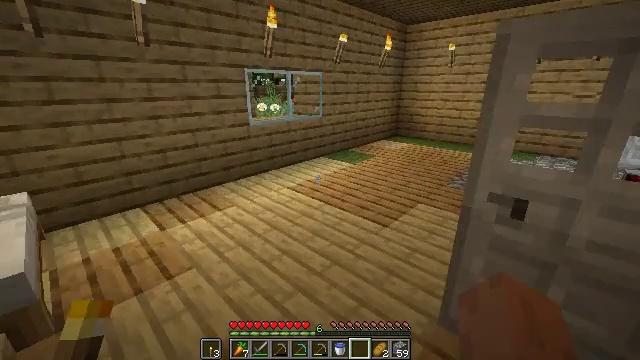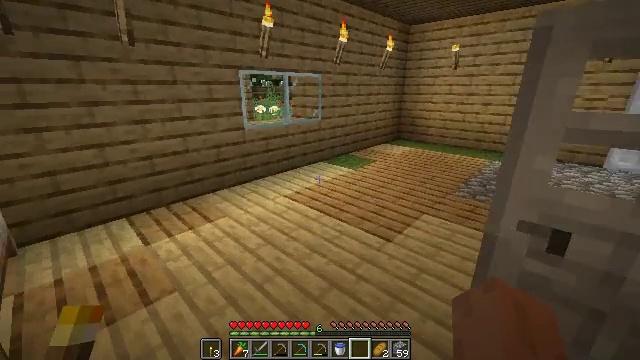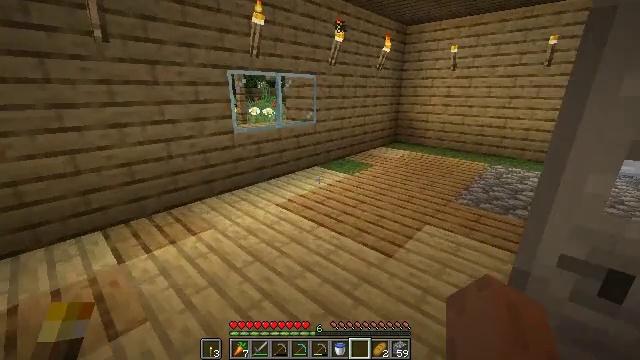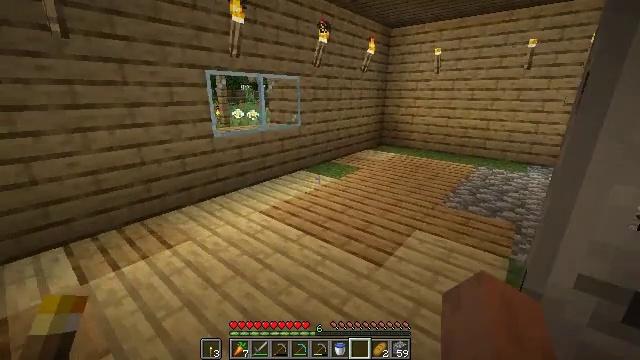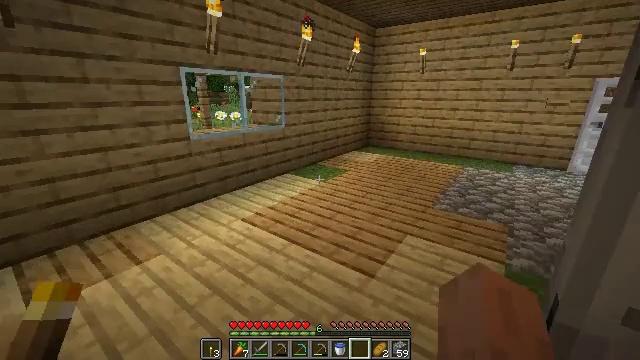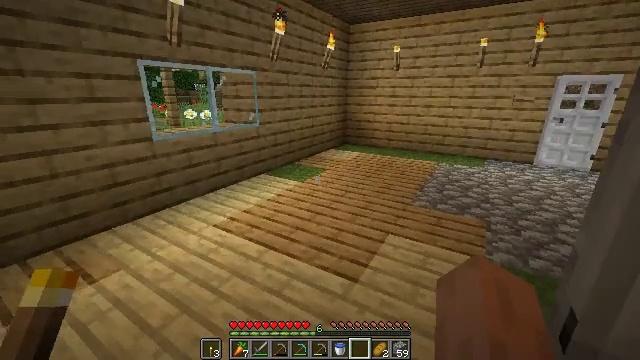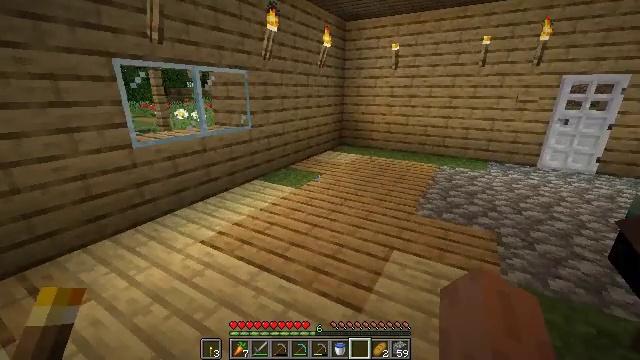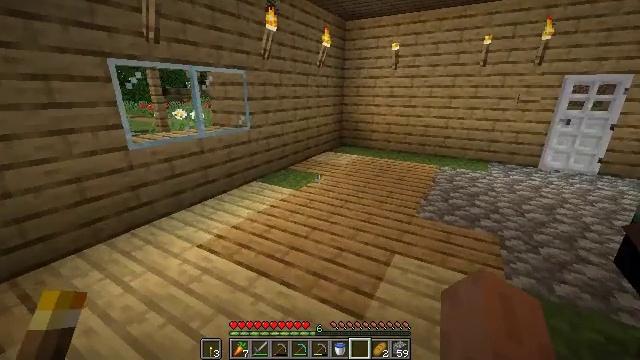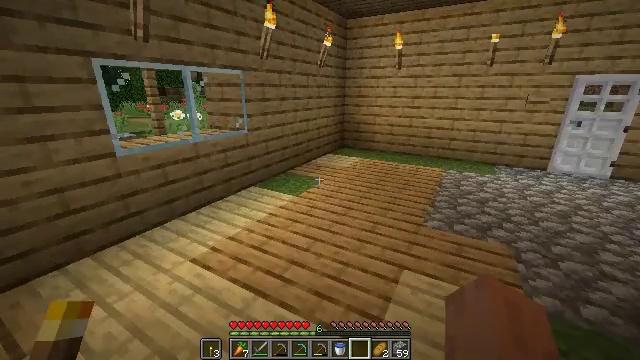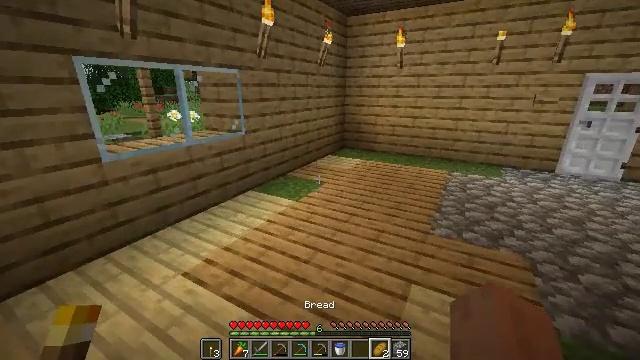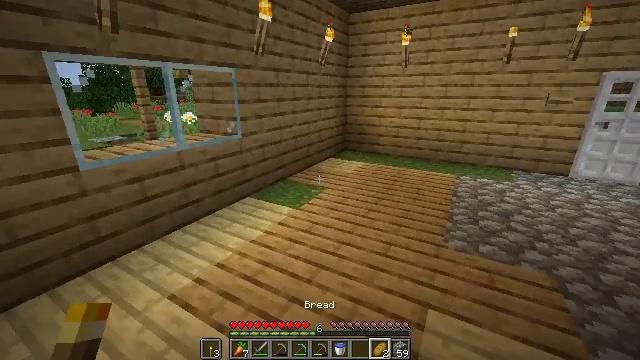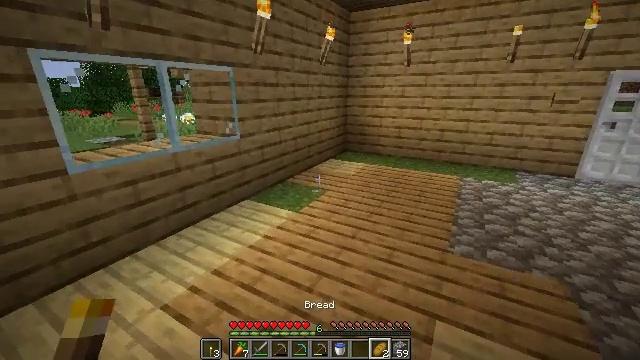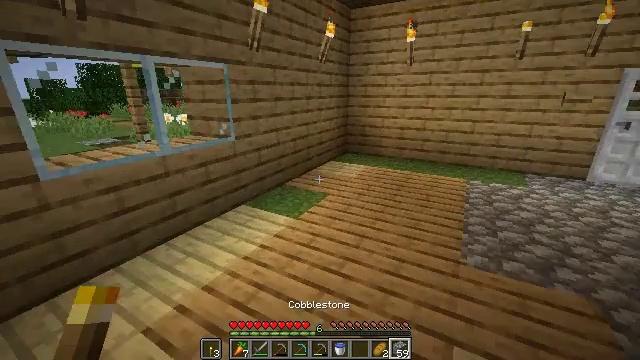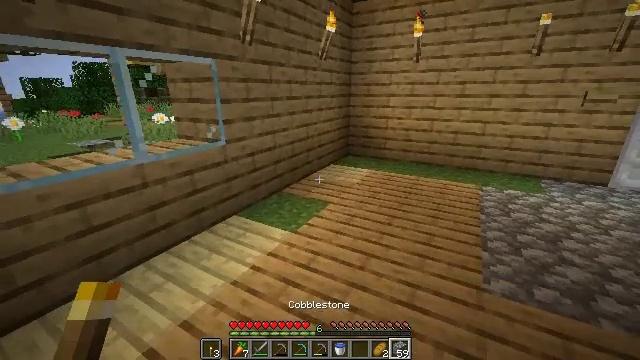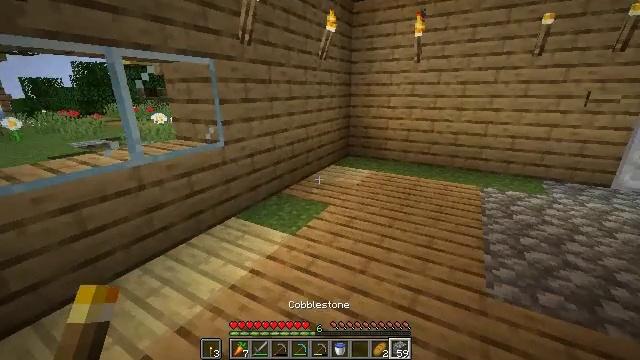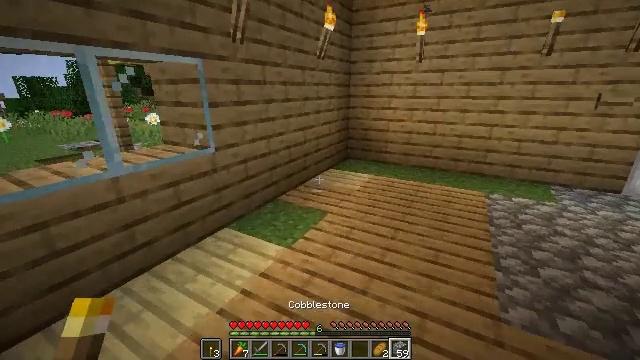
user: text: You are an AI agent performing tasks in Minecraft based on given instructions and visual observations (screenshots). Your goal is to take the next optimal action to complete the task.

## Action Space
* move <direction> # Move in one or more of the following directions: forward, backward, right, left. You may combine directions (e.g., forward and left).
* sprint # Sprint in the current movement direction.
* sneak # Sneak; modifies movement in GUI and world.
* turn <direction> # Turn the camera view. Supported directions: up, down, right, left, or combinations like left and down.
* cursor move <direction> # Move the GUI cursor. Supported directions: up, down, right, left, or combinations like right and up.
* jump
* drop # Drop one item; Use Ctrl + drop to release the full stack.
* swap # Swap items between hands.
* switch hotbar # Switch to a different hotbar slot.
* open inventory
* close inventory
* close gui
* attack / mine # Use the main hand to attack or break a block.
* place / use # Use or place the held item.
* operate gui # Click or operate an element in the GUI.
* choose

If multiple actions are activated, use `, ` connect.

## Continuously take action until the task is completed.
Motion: motion action
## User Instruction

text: Remove a bread from the inventory.
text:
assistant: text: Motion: move forward, attack / mine
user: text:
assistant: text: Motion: move forward, attack / mine
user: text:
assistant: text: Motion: move forward, turn right, attack / mine
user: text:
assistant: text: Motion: move forward, turn right, attack / mine
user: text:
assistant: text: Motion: move forward, turn right, attack / mine
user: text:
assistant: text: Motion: move forward, turn right, attack / mine
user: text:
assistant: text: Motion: move forward, attack / mine
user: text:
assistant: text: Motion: move forward, attack / mine
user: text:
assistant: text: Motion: move forward, attack / mine
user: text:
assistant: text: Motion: move forward, attack / mine
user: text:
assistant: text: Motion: move forward, attack / mine
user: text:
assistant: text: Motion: move forward, attack / mine
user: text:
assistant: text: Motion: move forward, attack / mine
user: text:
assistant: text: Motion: move forward, attack / mine
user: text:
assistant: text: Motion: move forward, attack / mine
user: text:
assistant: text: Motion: move forward, attack / mine
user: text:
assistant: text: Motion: move forward, attack / mine
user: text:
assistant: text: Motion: move forward, turn right and up, attack / mine
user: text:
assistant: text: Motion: move forward, turn right, attack / mine
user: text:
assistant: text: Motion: move forward, turn right, attack / mine
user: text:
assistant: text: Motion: move forward, turn right, attack / mine
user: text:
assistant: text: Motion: move forward, turn right, attack / mine
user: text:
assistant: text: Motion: move forward, turn right and down, attack / mine
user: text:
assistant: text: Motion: move forward, turn right, attack / mine
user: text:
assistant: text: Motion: move forward, turn right, attack / mine
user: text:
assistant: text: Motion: move forward, turn right and down, attack / mine
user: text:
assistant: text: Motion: move forward, turn right, attack / mine
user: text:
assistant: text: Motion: move forward, turn right, attack / mine
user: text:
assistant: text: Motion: move forward, attack / mine
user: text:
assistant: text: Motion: move forward, attack / mine